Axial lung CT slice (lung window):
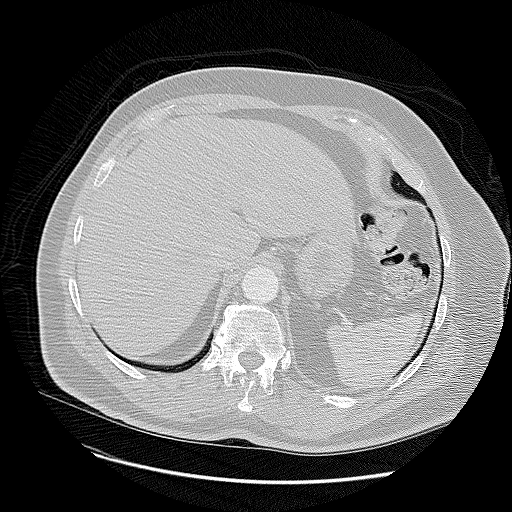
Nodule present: no